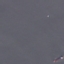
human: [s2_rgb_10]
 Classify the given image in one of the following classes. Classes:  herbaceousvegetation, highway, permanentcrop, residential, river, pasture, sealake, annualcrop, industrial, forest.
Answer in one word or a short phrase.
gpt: SeaLake